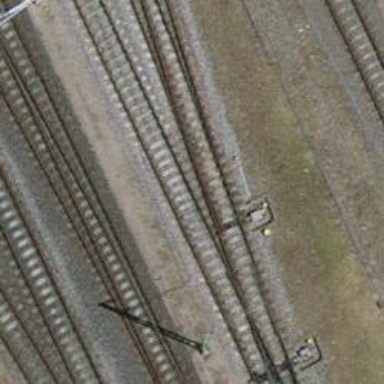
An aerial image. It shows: Railway track with electrified contact lines. This is siding track.